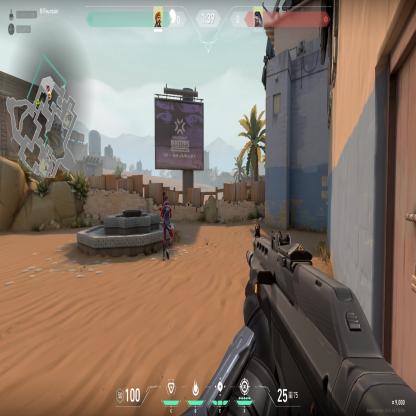
Label: enemy